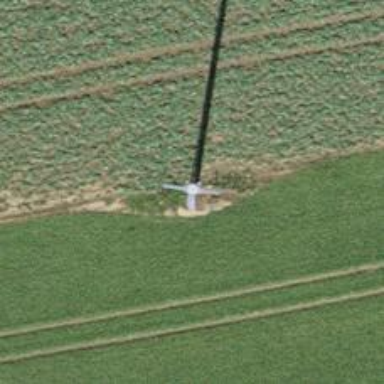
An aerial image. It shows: Power pole.